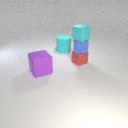
small red rubber cube behind large purple rubber cube